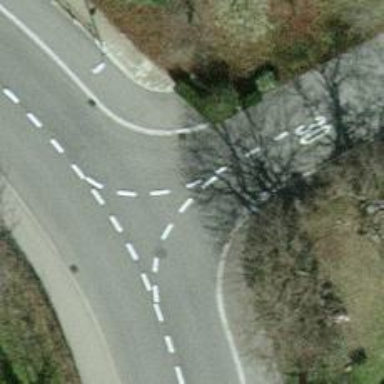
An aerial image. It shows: Asphalt footway with unmarked crossing and visible markings.